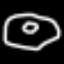
Label: donut